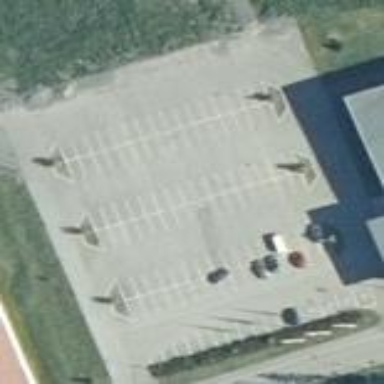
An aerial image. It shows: Parking area with surface.